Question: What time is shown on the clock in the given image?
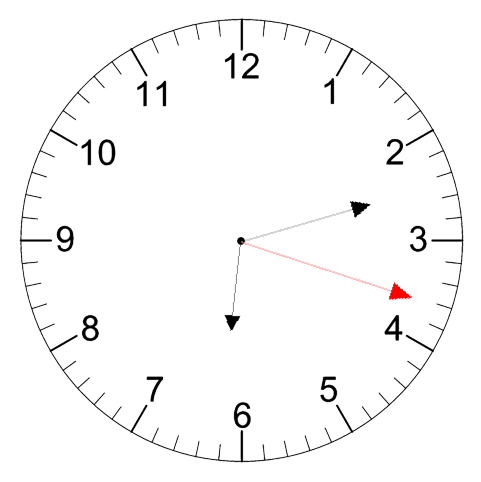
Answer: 06:12:18